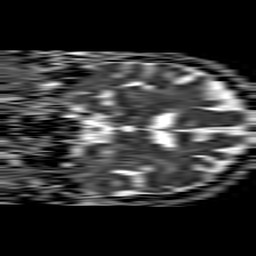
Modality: ADC
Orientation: coronal
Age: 81
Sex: female
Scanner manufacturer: philips
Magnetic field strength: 1.5 T
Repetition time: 4.6 s
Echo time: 0.08631 s